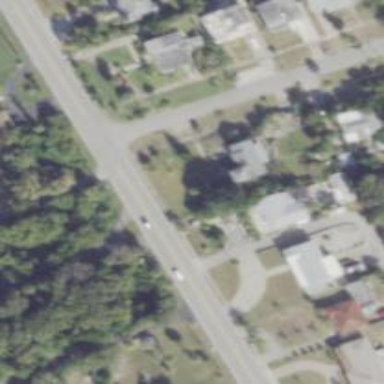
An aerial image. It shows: Secondary road with asphalt surface and sidewalk on the left side.